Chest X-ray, AP view. Patient: 28 years old, sex M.
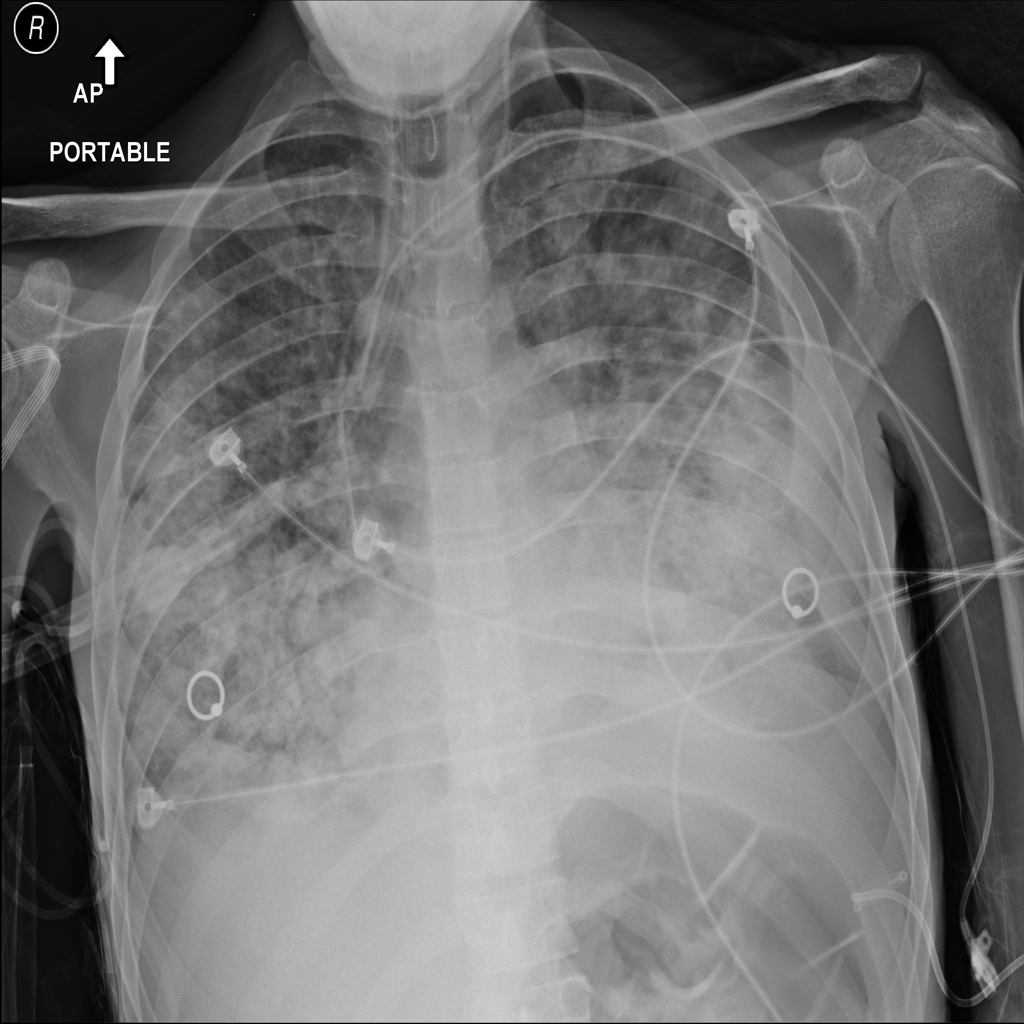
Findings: Effusion, Infiltration